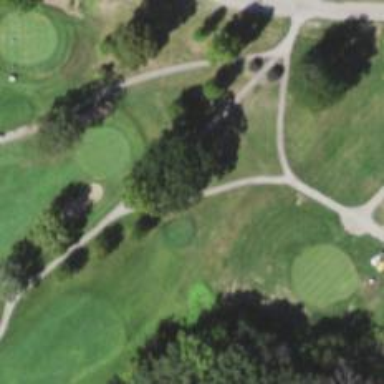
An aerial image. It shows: Path used for both walking and golf.